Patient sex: M
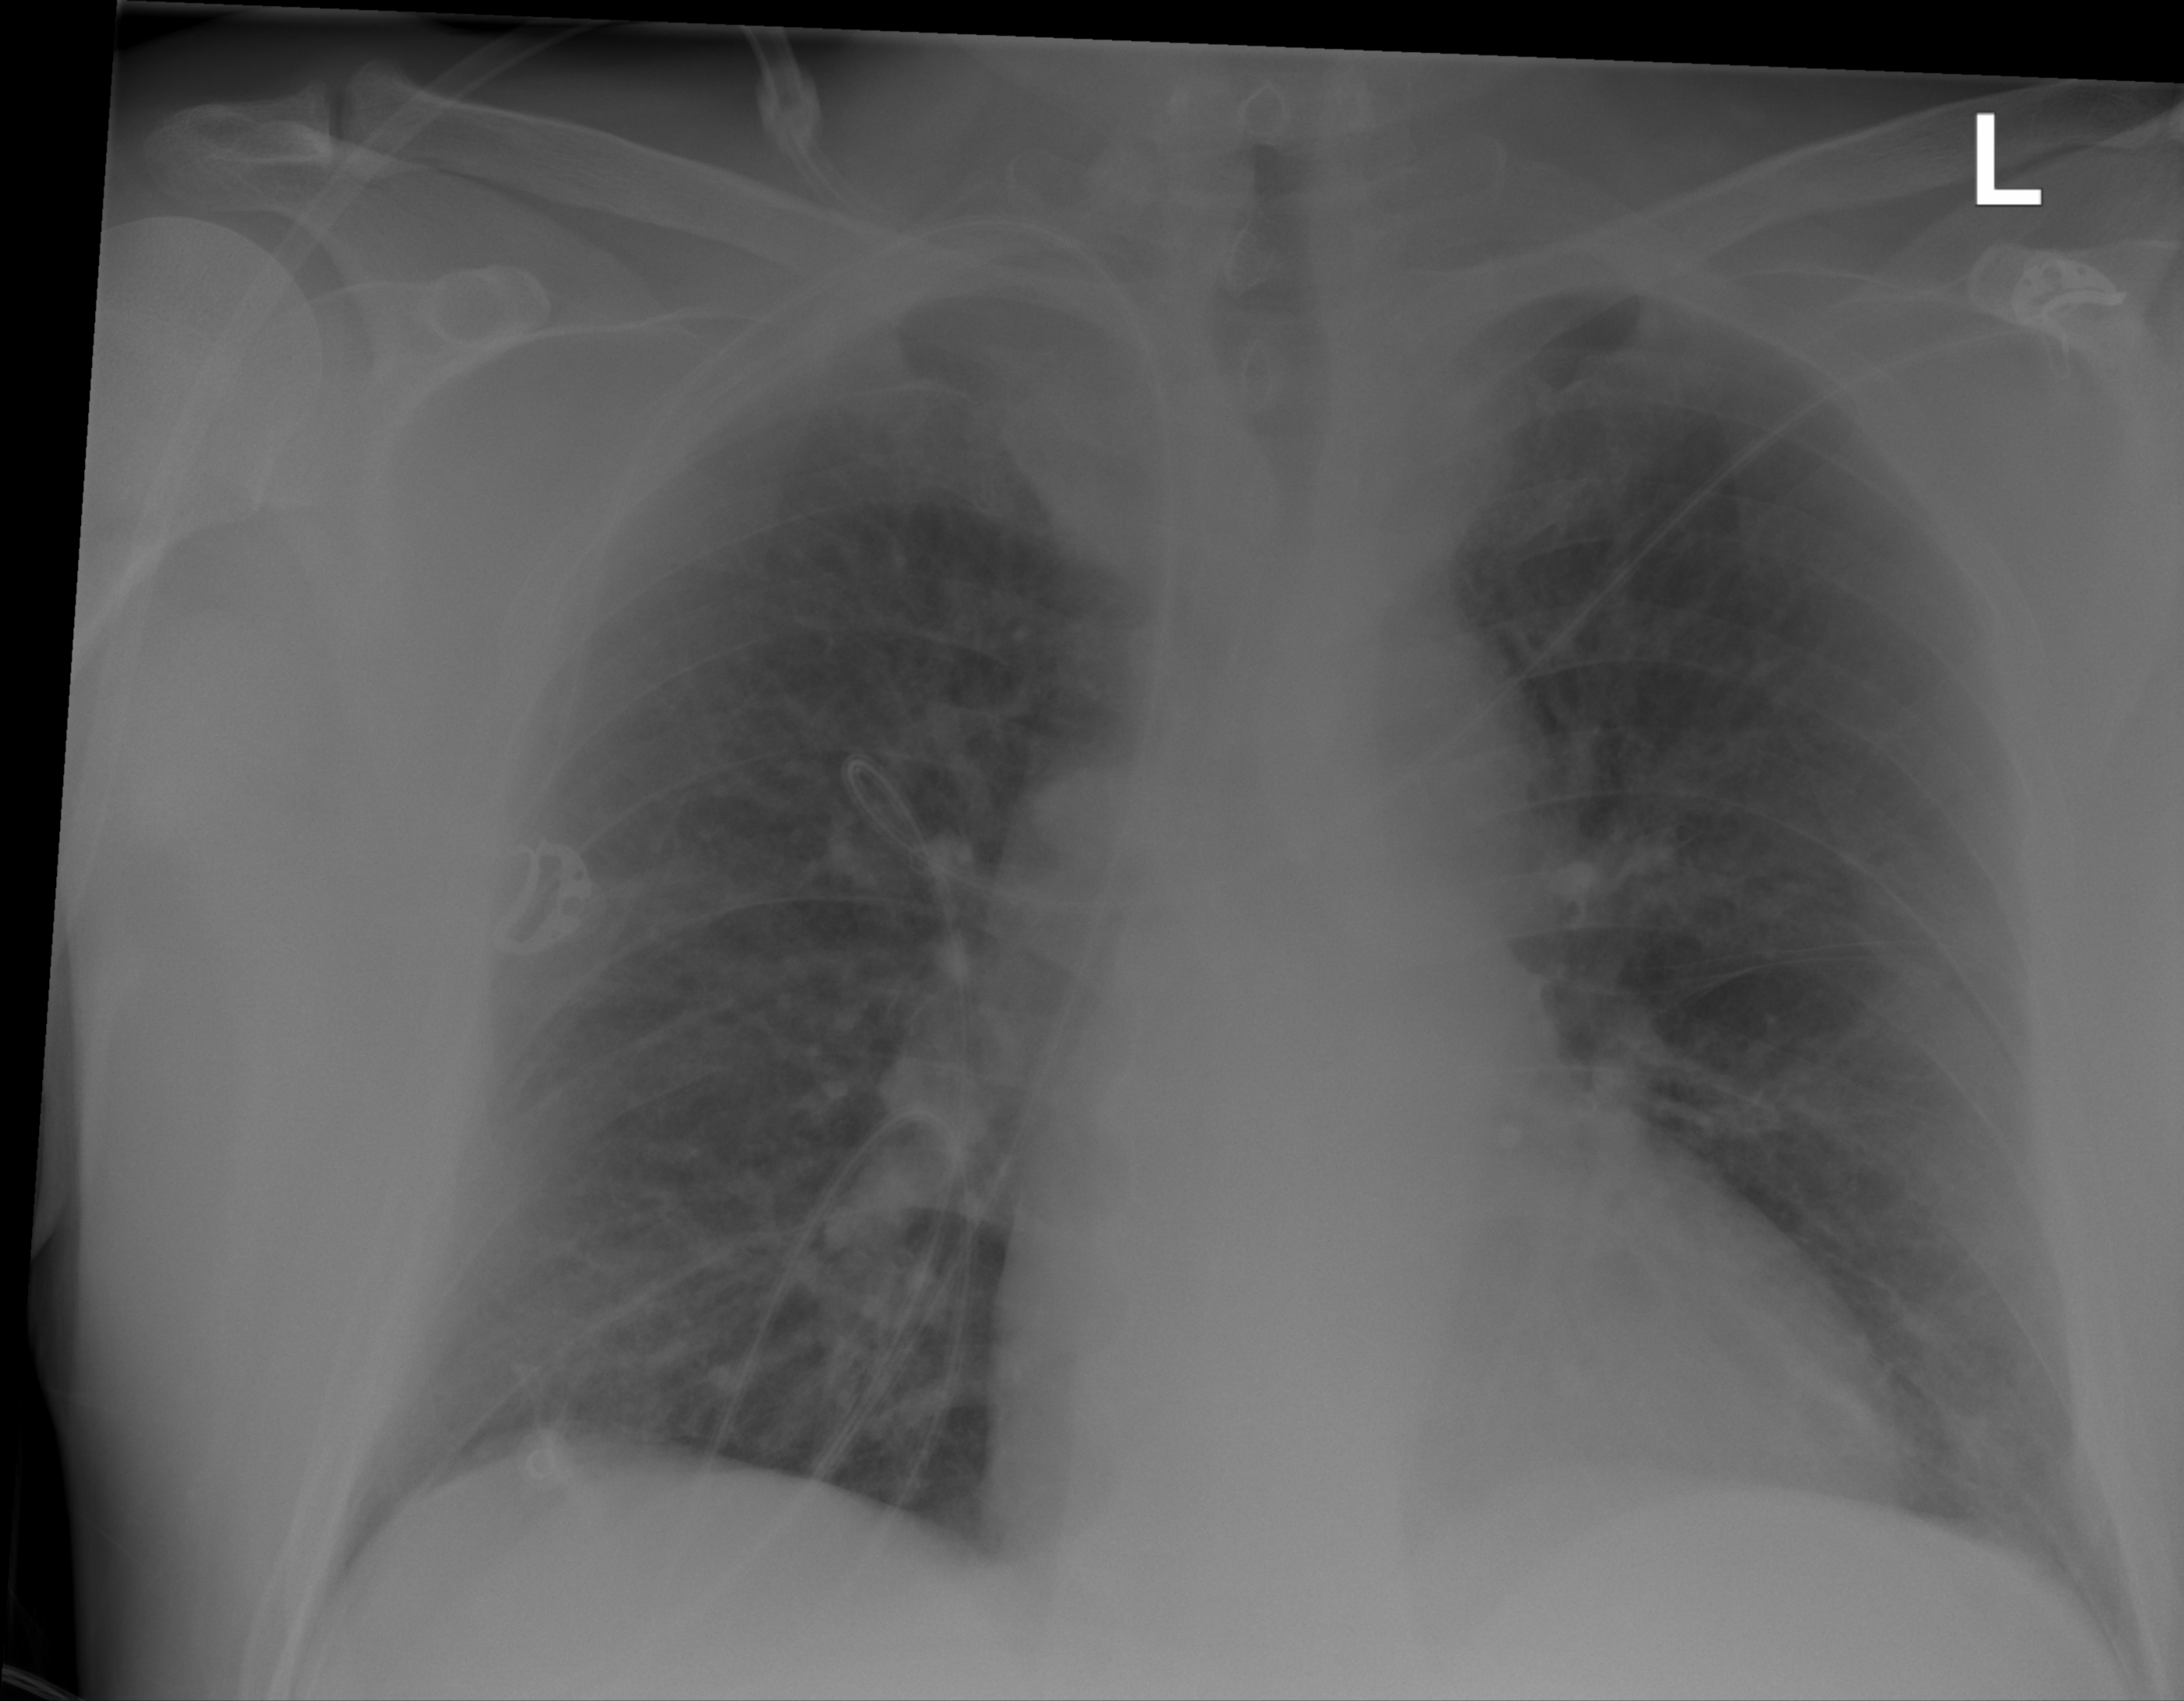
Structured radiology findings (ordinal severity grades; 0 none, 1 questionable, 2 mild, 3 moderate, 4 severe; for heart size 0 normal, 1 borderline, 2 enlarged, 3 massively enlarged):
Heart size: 0
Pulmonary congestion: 1
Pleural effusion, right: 0
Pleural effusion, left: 0
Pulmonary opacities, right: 0
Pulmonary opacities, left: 0
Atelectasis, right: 0
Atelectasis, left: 0